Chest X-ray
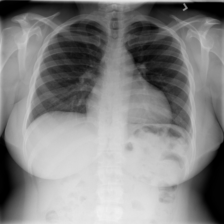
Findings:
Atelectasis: negative
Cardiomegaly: positive
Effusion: positive
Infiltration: negative
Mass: negative
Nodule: negative
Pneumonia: negative
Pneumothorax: negative
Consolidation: negative
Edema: negative
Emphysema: negative
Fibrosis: negative
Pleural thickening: negative
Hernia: negative